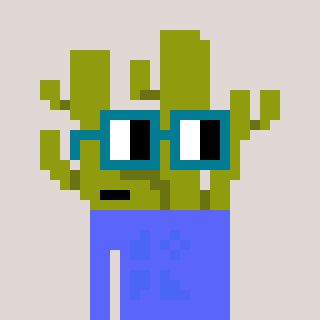
a pixel art character with square dark green glasses, a cactus-shaped head and a purple-colored body on a warm background